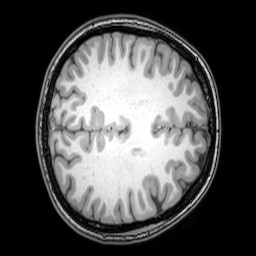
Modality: T1w
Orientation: axial
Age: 20
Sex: female
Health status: healthy
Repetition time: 0.081 s
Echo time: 0.037 s